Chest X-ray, AP view. Patient: 50 years old, sex M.
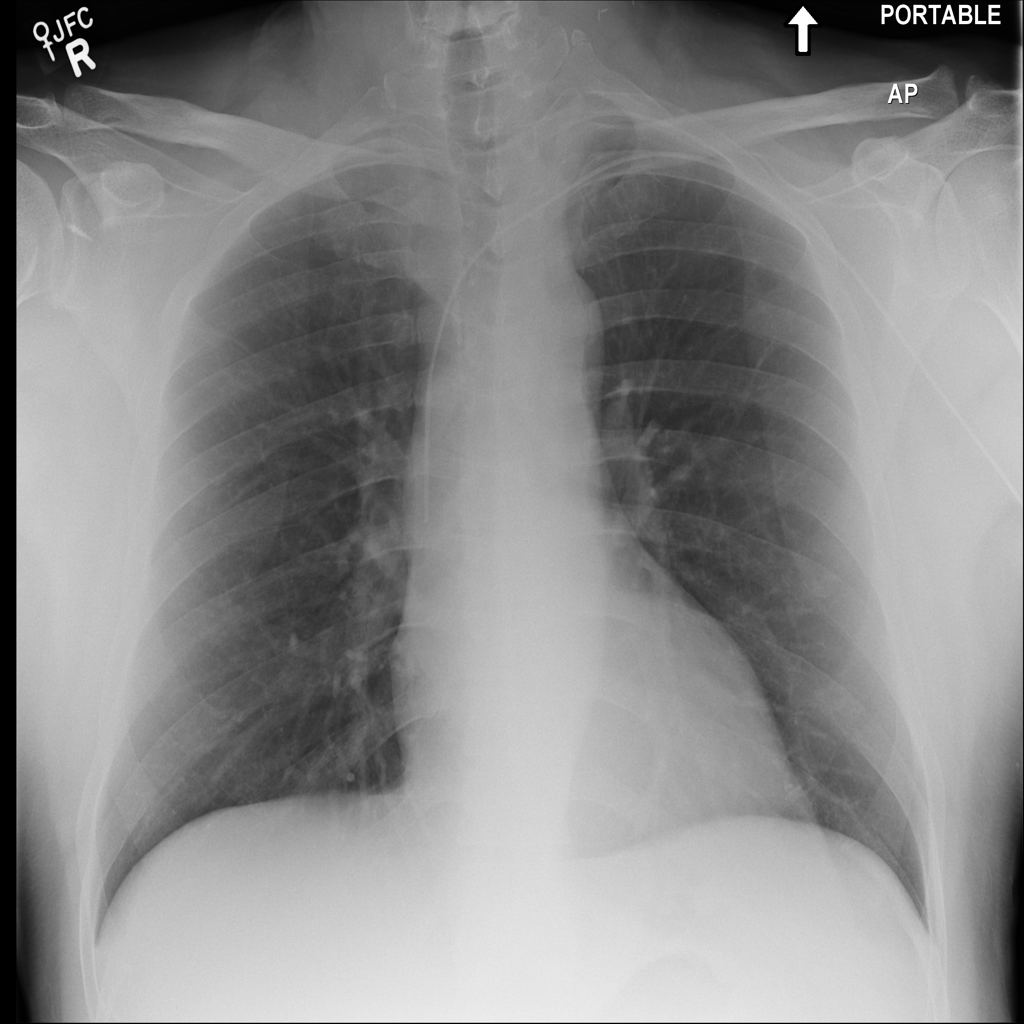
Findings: No Finding